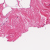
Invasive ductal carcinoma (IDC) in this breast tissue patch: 0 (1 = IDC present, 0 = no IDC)